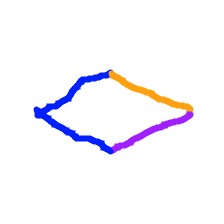
Shape: rhombus